Question: I have been trying to implement a comment engine in my app (UItableView) but have been facing challenges
1) How can I add the comment in the table cell with the format of "user name" + "comment text" whereby the user can click on the username and the corresponding user profile will appear. The comment text will just be a static data in the cell
2) How can I dynamically calculate the height of all the comments which will eventually lead to the determination the entire cell height?
I see that Instagram's comment engine is what I have in mind (see below)

Can anyone advise me on how I can implement the comment engine like Instagram? I have tried to subclass a UIControl and add a UILabel (as a property to it). But this approach seems a little confusing and inflexible. So any advise on this will be greatly appreciated.
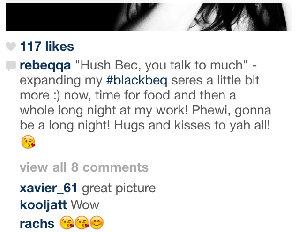
Answer: If you comply to the MIT licence, you can use my <URL> class.
This will allow you to use NSAttributedStrings with different styles for the words of the label (name in bold and blue, comment in black, for example) and add hyperlinks on the text too.
You can also use a properly configured instance (default font, size, etc) and its 'sizeThatFits:' method to compute the size needed for the text and use the height of the returned size to compute your cell height accordingly.